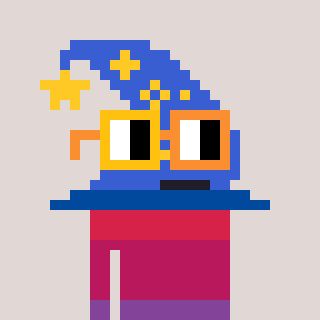
a pixel art character with square yellow and orange glasses, a wizard hat-shaped head and a cold-colored body on a warm background